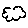
Label: cloud